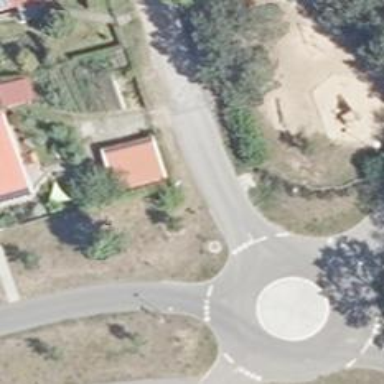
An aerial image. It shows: Road with "give way" sign.